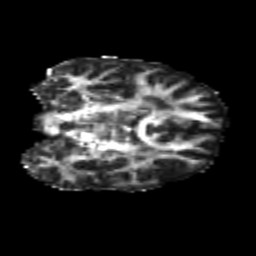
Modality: FA
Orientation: coronal
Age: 22
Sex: female
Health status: healthy
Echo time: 0.074 s